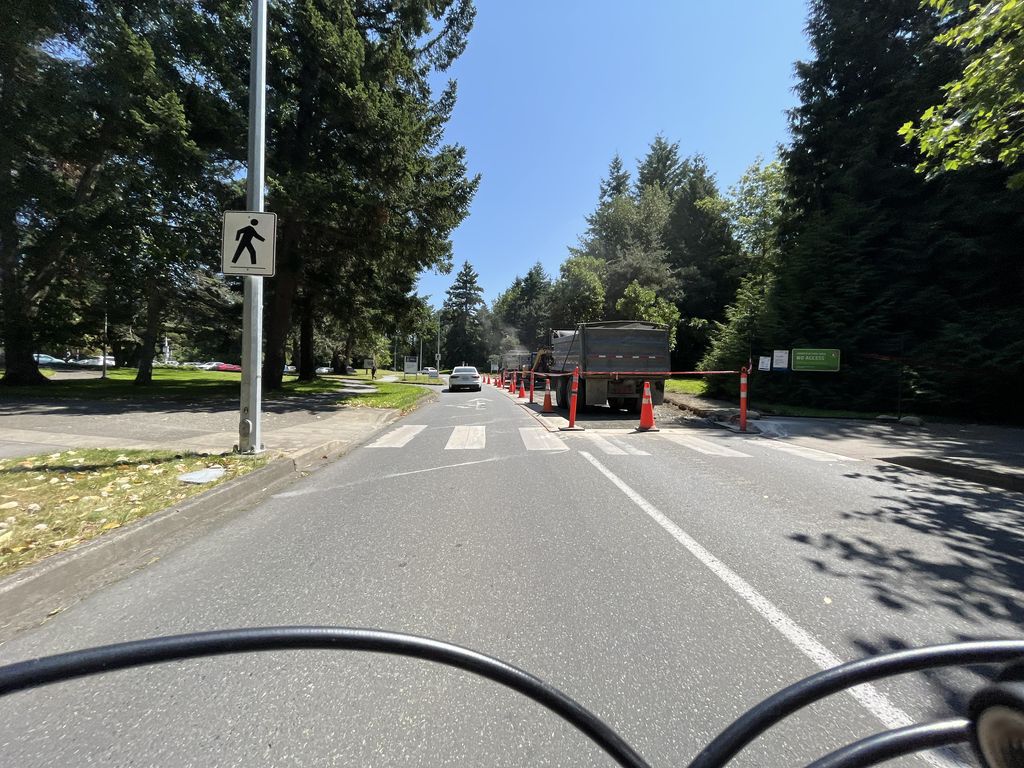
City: victoria